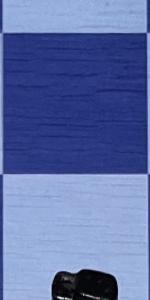
Label: Empty